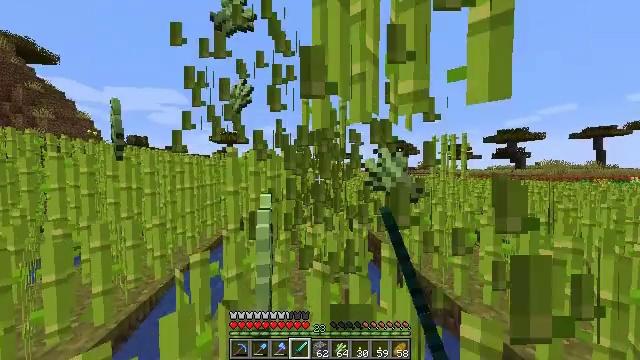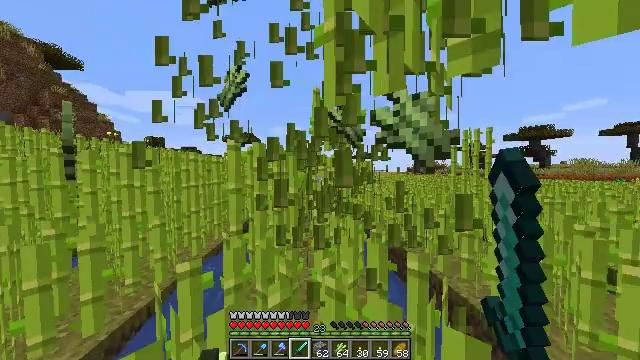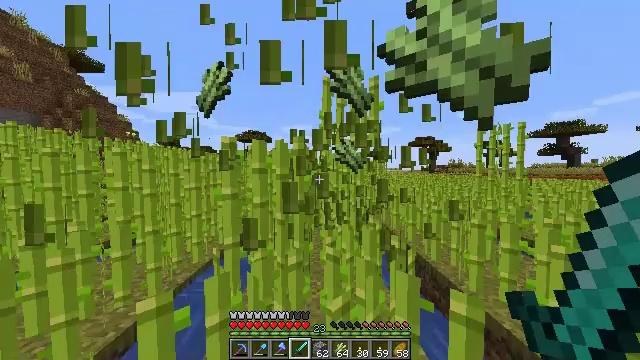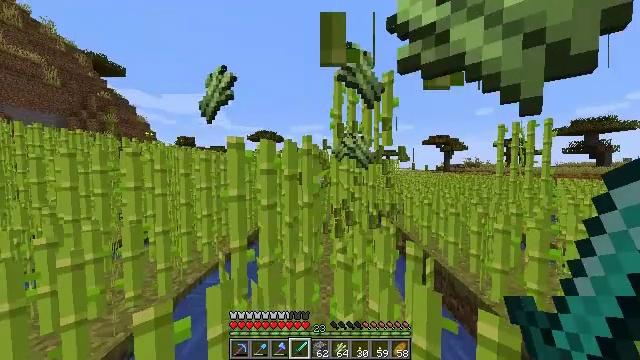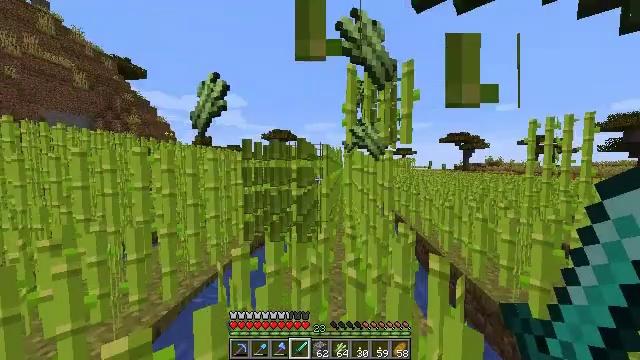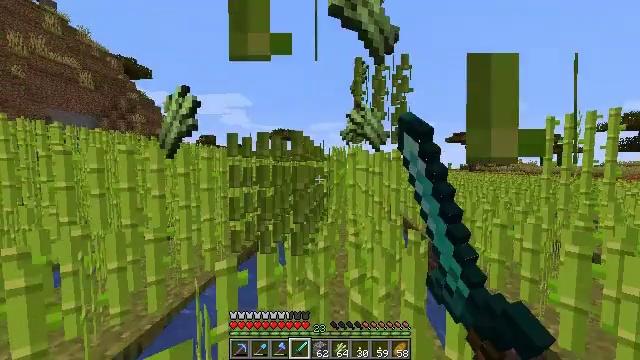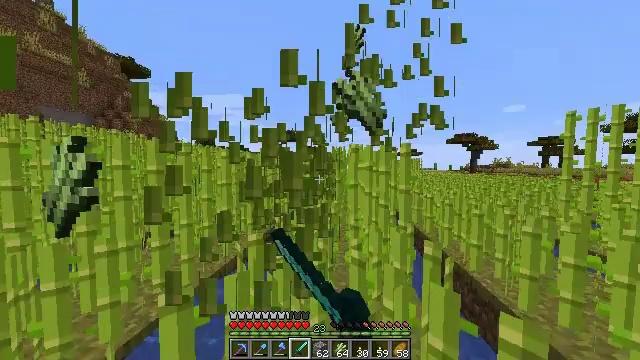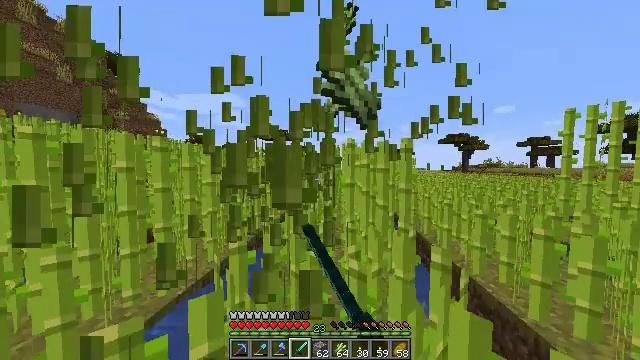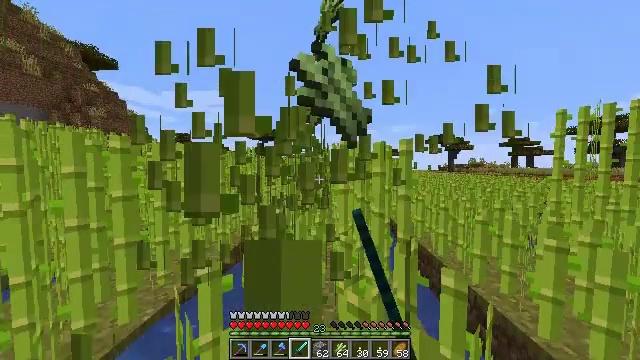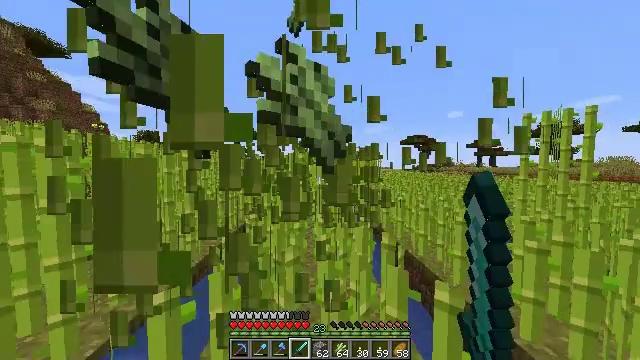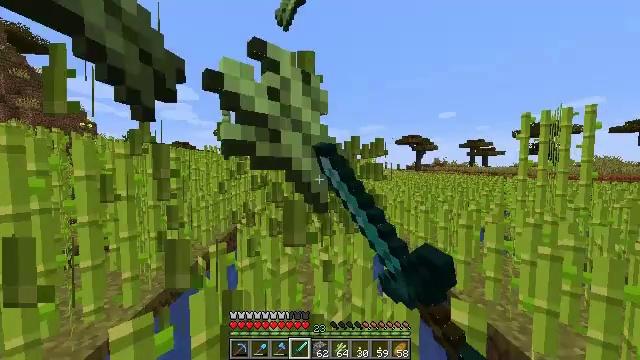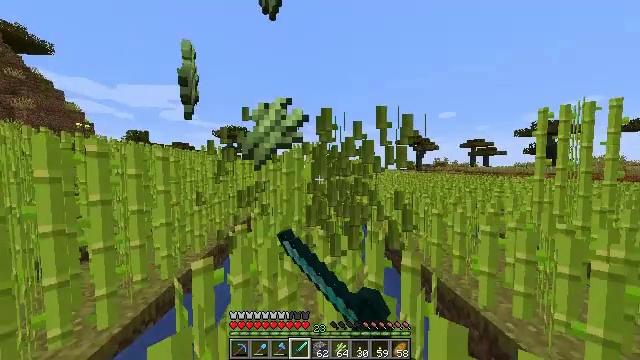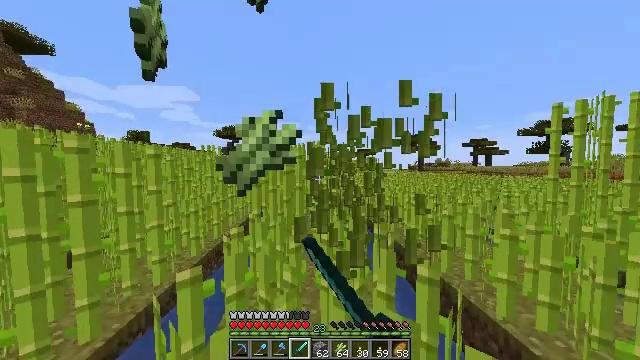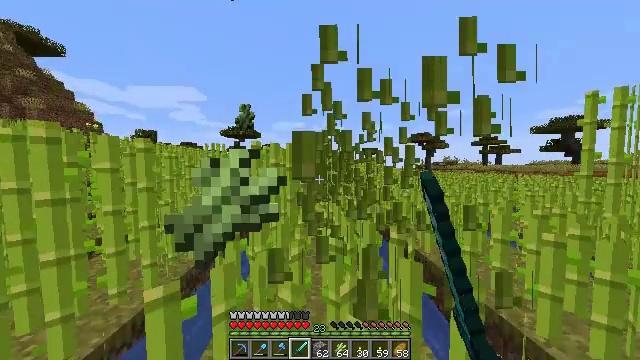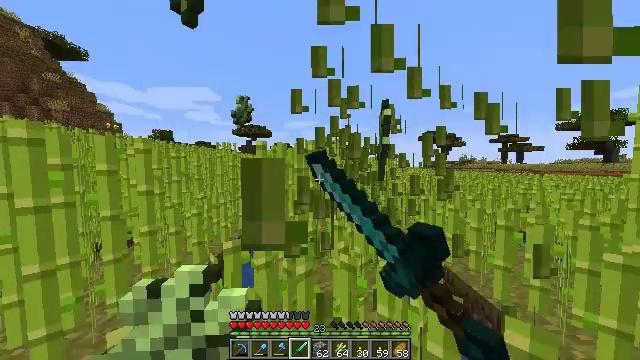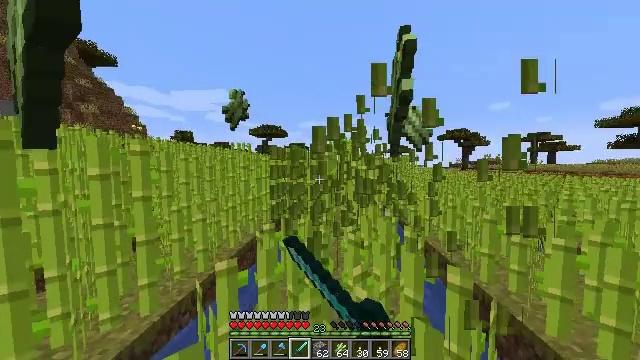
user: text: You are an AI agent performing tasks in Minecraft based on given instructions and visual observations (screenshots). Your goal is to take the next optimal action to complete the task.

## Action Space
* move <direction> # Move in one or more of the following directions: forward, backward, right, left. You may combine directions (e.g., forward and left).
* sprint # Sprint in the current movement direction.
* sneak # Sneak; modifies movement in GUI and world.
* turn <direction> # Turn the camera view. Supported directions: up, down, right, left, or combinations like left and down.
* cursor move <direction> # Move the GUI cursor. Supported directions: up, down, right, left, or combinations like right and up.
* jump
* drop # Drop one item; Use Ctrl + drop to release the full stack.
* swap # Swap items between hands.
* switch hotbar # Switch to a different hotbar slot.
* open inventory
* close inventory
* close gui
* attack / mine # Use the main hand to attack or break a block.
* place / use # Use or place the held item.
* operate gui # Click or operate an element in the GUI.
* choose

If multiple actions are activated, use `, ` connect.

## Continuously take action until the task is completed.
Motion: motion action
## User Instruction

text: Mine the sugar cane near rivers.
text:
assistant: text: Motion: move forward, sprint, turn left, attack / mine
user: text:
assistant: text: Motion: move forward, sprint, turn left, attack / mine
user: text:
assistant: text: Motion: move forward, sprint, turn left, attack / mine
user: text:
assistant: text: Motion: move forward, sprint, turn left, attack / mine
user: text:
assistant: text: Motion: move forward, sprint, turn left, attack / mine
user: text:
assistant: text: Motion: move forward, sprint, attack / mine
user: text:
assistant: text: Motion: move forward, sprint, turn right, attack / mine
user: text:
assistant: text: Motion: move forward, sprint, turn right, attack / mine
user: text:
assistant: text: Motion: move forward, sprint, turn right, attack / mine
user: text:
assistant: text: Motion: move forward, sprint, turn right, attack / mine
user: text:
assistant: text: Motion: move forward, sprint, attack / mine
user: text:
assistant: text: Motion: move forward, sprint, attack / mine
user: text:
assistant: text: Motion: move forward, sprint, turn left, attack / mine
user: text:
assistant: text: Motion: move forward, sprint, turn left, attack / mine
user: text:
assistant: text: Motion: move forward, sprint, turn left, attack / mine
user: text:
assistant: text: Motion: move forward, sprint, turn left, attack / mine
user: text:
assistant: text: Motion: move forward, sprint, turn left, attack / mine
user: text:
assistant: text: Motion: move forward, sprint, attack / mine
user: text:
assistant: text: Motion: move forward, sprint, attack / mine
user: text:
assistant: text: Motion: move forward, sprint, turn right, attack / mine
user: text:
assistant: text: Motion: move forward, sprint, turn right, attack / mine
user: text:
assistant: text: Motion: move forward, sprint, turn right, attack / mine
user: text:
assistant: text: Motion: move forward, sprint, attack / mine
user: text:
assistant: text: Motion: move forward, sprint, attack / mine
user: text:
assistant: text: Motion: move forward, sprint, attack / mine
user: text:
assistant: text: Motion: move forward, sprint, turn left, attack / mine
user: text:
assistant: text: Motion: move forward, sprint, turn left, attack / mine
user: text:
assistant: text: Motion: move forward, sprint, turn left, attack / mine
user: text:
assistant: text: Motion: move forward, sprint, attack / mine
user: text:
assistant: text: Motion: move forward, sprint, attack / mine